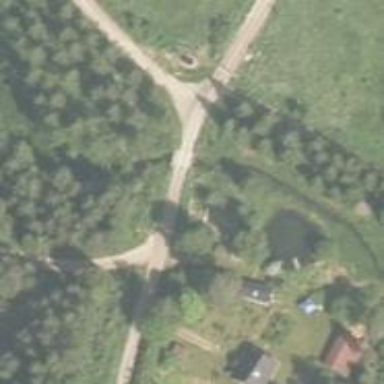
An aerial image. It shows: Unclassified road on bridge.